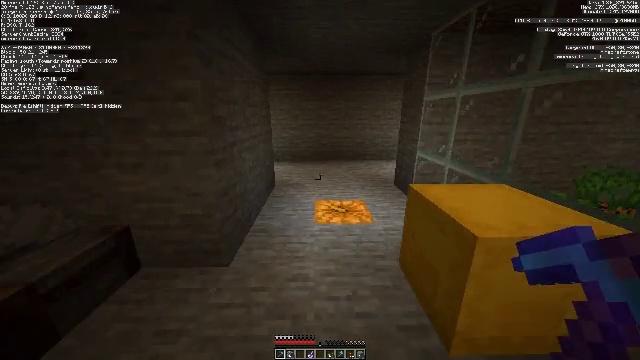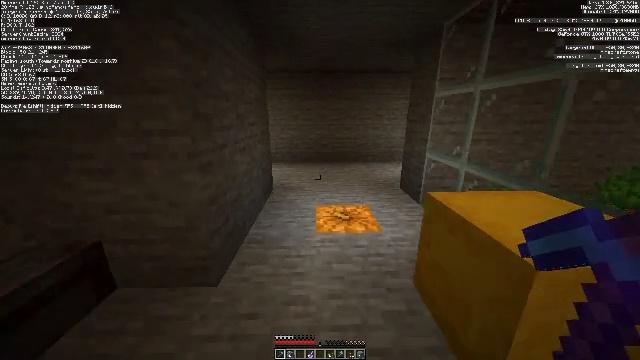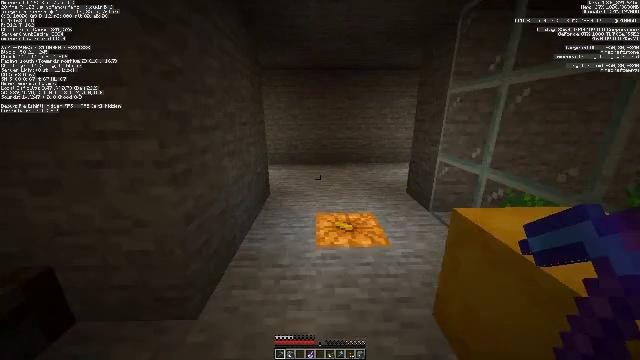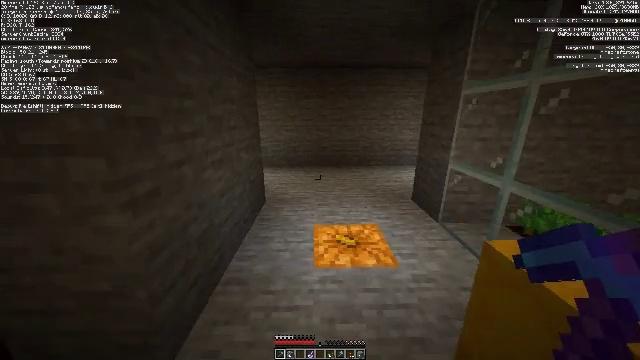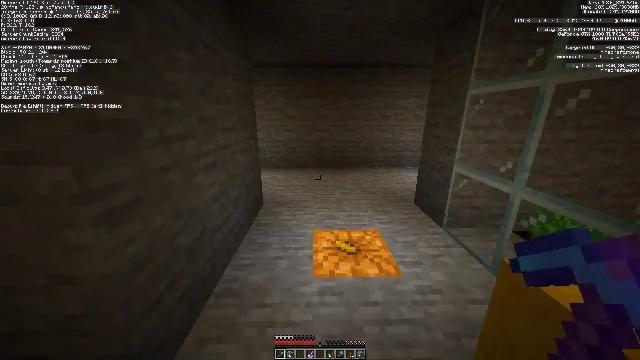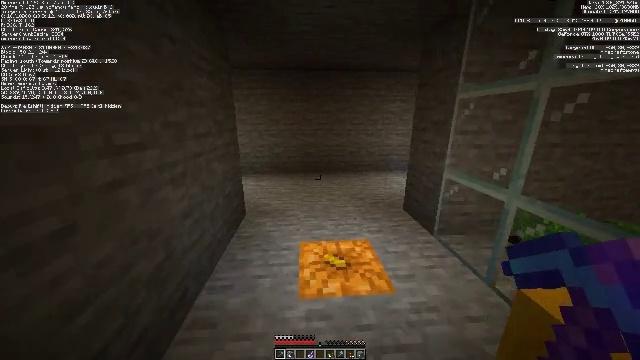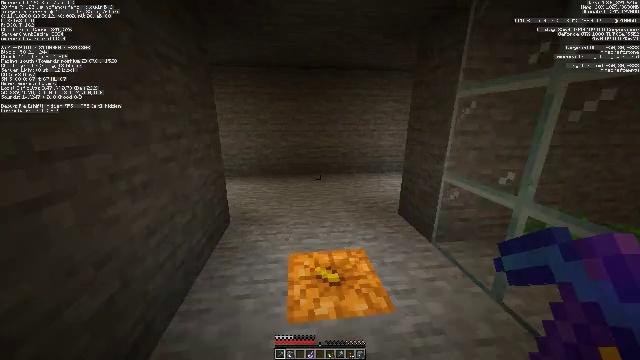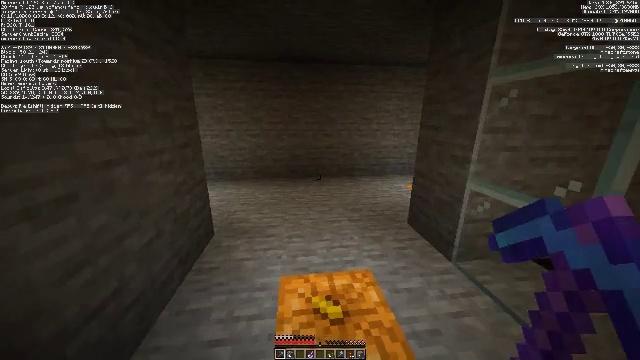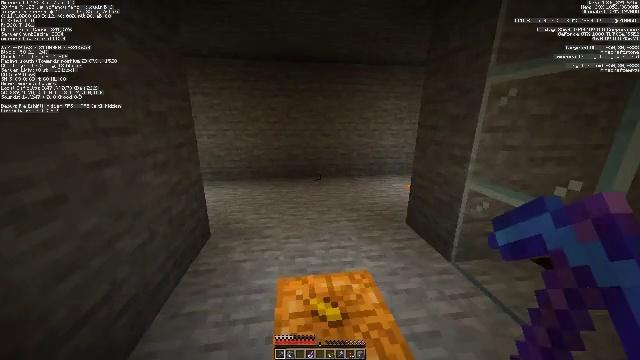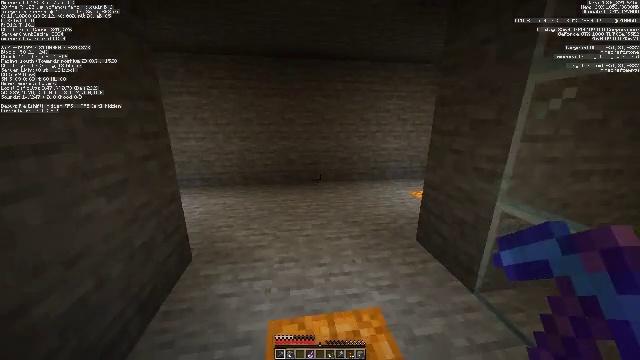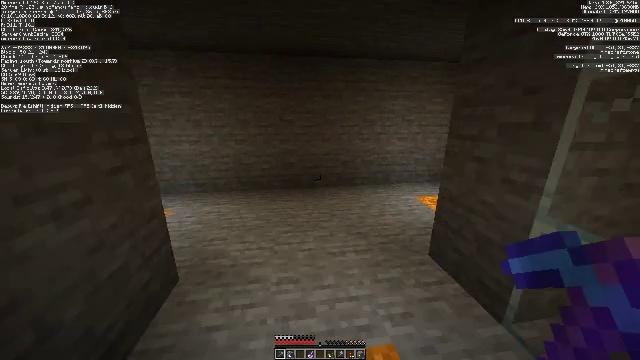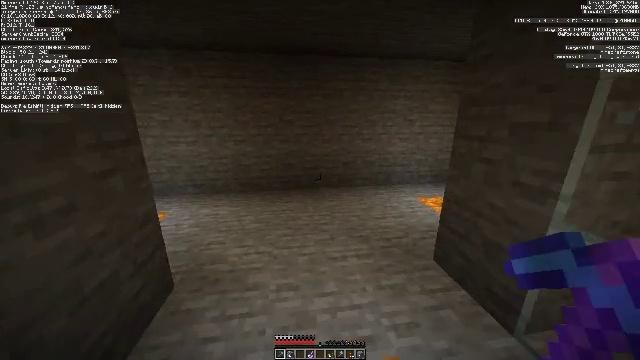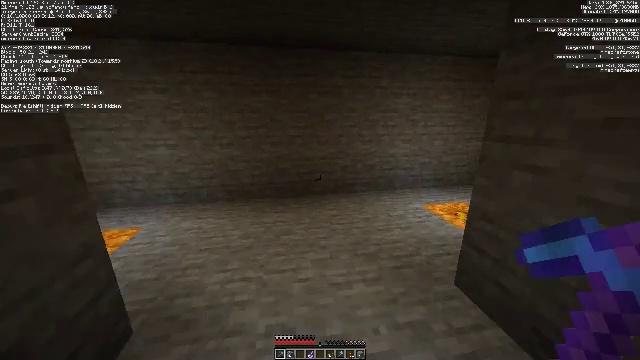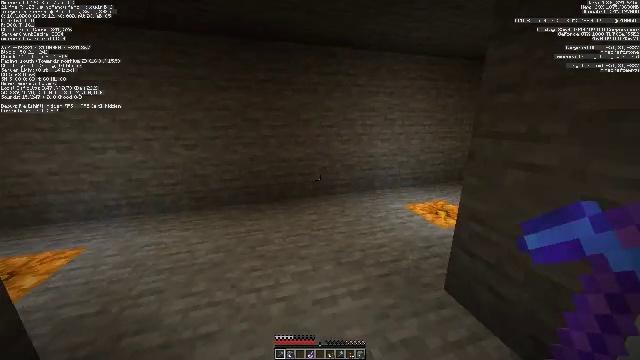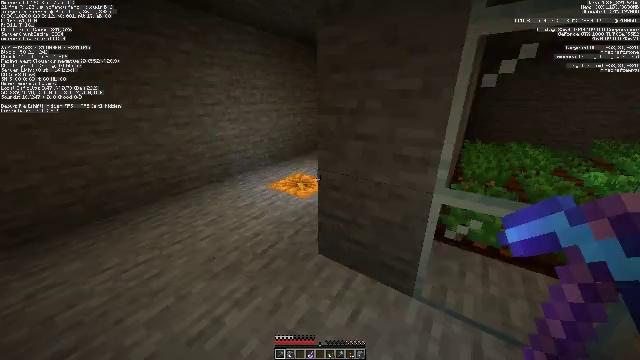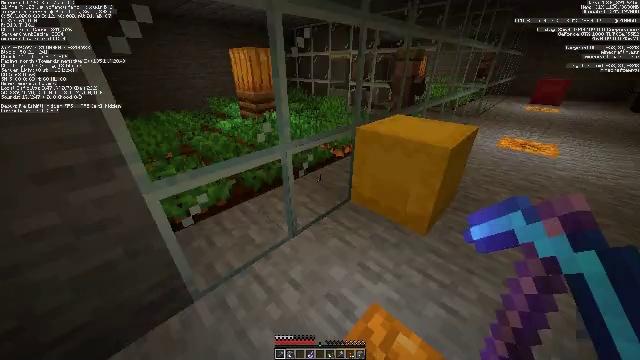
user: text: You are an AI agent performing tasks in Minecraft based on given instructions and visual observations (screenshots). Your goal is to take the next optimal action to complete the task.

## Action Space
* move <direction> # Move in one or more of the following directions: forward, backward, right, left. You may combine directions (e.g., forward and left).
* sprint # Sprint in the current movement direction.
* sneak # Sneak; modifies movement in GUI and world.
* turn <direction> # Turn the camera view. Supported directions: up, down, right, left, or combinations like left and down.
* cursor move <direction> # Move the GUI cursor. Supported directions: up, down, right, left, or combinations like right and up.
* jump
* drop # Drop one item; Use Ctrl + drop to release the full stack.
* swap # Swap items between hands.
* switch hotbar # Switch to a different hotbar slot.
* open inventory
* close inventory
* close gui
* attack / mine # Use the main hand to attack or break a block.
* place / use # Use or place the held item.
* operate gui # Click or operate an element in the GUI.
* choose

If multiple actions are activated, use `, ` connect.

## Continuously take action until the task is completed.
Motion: motion action
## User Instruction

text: Attack the yellow shulker box to pick it up.
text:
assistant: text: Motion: move forward
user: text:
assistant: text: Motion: move forward
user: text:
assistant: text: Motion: move forward
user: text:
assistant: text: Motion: move forward
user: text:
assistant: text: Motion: move forward, turn right
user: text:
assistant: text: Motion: move forward, turn right
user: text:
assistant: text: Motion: move forward
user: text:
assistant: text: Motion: move forward
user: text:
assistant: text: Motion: move forward
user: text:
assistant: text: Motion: move forward
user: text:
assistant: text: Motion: move forward
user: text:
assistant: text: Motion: move forward, turn right
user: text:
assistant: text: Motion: move forward, turn right
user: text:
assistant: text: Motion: move forward, turn right and down
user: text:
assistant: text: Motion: turn right and down
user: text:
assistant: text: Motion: turn right and down
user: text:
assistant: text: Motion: turn right
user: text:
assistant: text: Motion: no_op
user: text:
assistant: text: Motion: move forward
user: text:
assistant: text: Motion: move forward
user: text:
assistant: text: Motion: move forward, turn left and up
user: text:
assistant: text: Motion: turn left
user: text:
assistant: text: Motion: turn left and down
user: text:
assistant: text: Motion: attack / mine
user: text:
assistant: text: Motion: attack / mine
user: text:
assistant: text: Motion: attack / mine
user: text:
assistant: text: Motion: turn right, attack / mine
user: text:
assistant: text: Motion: turn right, attack / mine
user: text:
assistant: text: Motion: turn right, attack / mine
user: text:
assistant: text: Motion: turn right, attack / mine